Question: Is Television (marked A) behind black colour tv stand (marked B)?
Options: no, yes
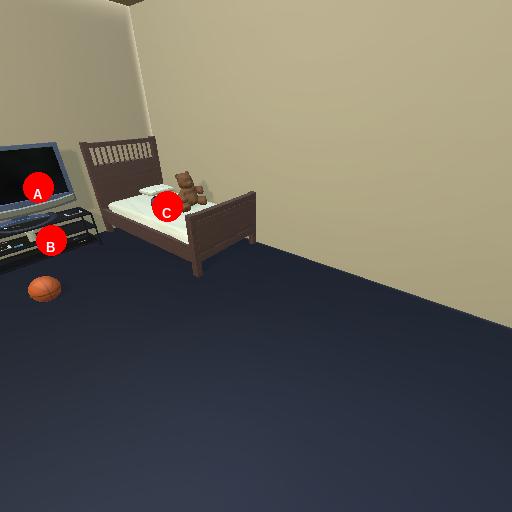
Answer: no